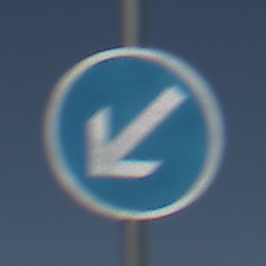
Verkehrszeichen: VorgeschriebeneVorbeifahrtLinks
Umgebung: Outdoor, RoadRail
Tageszeit: Midday
Wetter: Clear
Licht: Natural
Jahreszeit: Summer
Kontrast: HighContrast